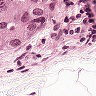
Metastatic tissue present: yes